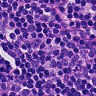
Metastatic tissue present: no